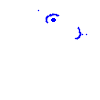
Particle: pion